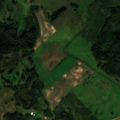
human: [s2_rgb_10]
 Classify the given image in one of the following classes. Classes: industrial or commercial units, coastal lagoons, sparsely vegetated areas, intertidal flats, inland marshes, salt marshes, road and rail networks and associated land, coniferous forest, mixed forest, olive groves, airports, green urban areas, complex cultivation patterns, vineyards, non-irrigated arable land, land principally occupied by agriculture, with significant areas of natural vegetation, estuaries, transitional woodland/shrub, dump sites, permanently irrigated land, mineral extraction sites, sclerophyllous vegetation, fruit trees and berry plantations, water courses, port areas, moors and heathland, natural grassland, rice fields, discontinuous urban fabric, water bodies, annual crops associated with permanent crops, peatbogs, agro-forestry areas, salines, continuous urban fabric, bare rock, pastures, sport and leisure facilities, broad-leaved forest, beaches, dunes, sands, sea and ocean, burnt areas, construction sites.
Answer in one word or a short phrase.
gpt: non-irrigated arable land, pastures, land principally occupied by agriculture, with significant areas of natural vegetation, mixed forest